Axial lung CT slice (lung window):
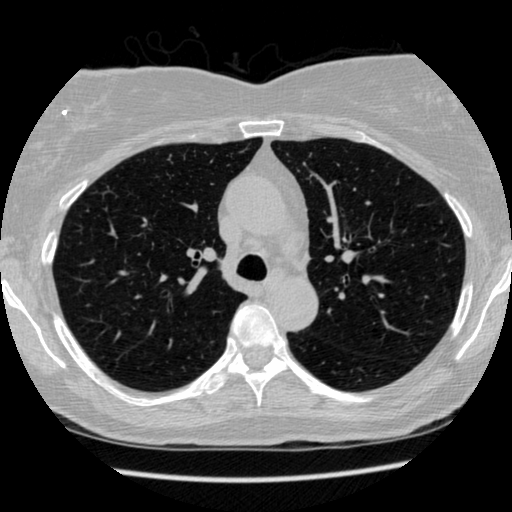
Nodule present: no